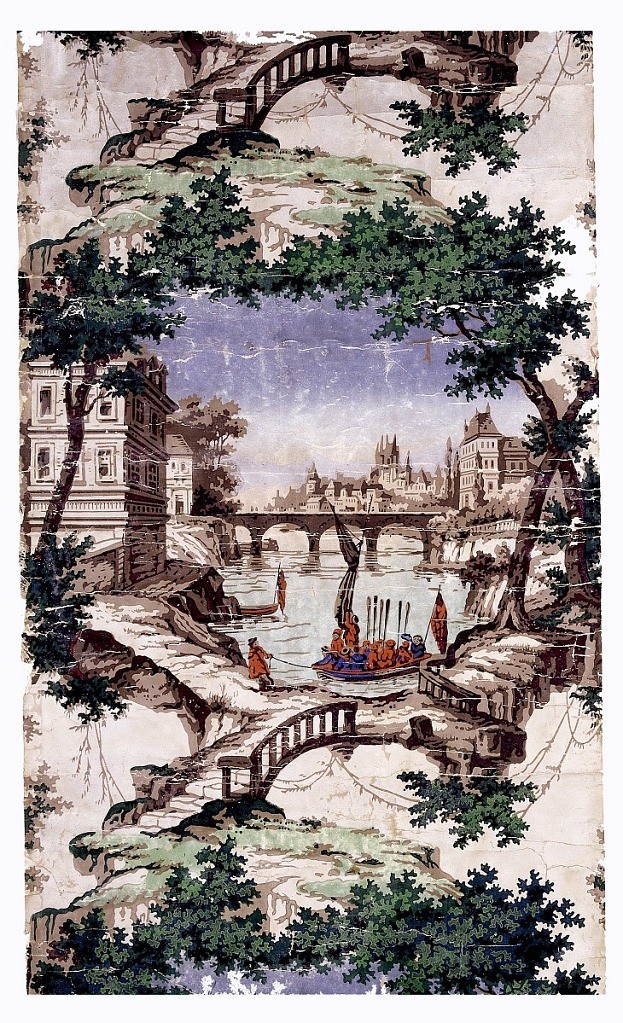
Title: Sidewall
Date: ca. 1840
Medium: Block-printed on machine-made paper
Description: Vignettes of river bank with bridge and buildings.